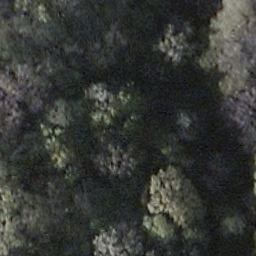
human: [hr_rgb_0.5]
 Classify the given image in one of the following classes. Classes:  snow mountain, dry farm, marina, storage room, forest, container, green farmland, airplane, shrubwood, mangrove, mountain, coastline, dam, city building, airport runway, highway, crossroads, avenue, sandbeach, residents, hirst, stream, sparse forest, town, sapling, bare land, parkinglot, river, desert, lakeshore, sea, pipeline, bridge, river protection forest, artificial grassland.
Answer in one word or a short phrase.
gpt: shrubwood